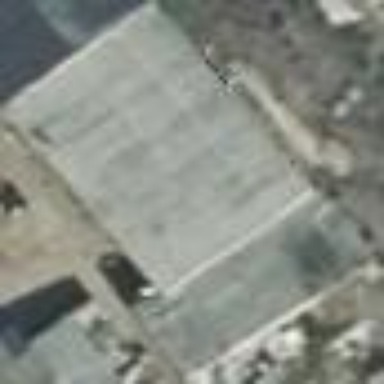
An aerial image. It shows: Garage.